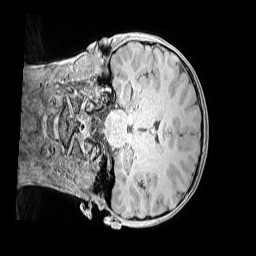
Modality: MP2RAGE
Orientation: coronal
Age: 9
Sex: male
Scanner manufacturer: siemens
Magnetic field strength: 3 T
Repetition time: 4 s
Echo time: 0.00299 s